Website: walmart
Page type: billing-address
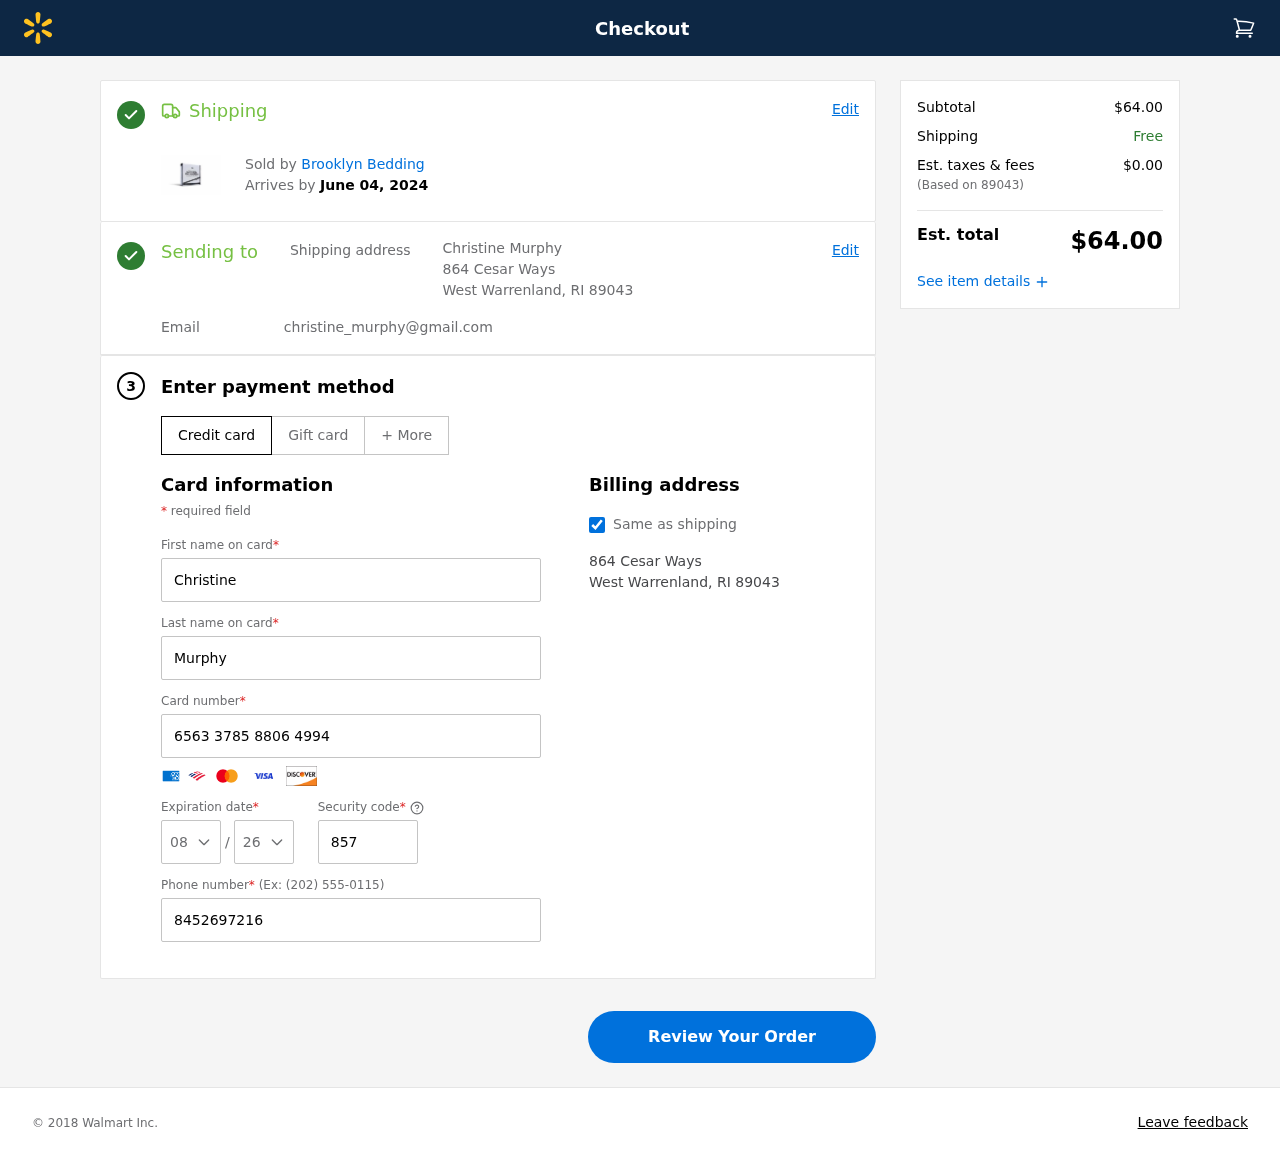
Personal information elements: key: PII_CARD_CVV
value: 857
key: PII_CARD_EXPIRY_MONTH
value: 08
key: PII_CARD_EXPIRY_YEAR
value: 26
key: PII_CARD_NUMBER
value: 6563 3785 8806 4994
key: PII_CITY_STATE_ZIP
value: West Warrenland, RI 89043
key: PII_EMAIL
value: christine_murphy@gmail.com
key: PII_FIRSTNAME
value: Christine
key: PII_FULLNAME
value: Christine Murphy
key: PII_LASTNAME
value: Murphy
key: PII_PHONE
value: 8452697216
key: PII_POSTCODE
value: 89043
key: PII_STREET
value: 864 Cesar Ways
Product elements: key: PRODUCT1_BRAND
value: Brooklyn Bedding
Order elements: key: ORDER_DELIVERY_DATE
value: June 04, 2024
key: ORDER_SUBTOTAL
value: $64.00
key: ORDER_TAX
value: $0.00
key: ORDER_TOTAL
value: $64.00